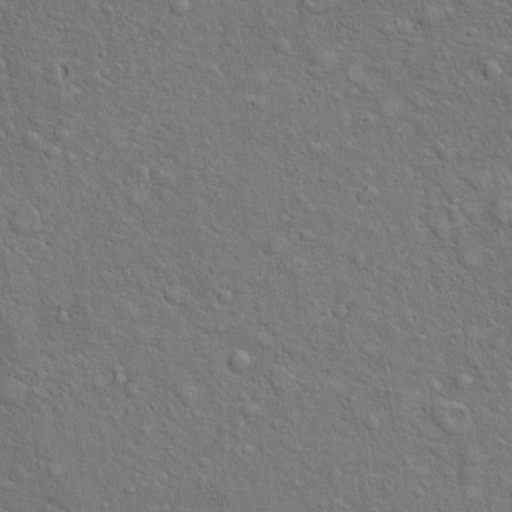
Classes present: Background